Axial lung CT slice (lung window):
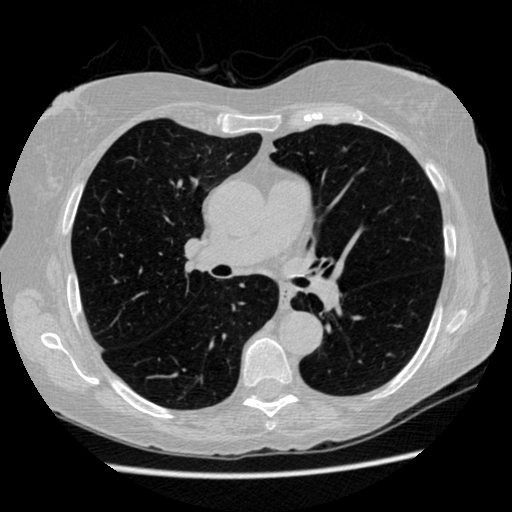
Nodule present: no